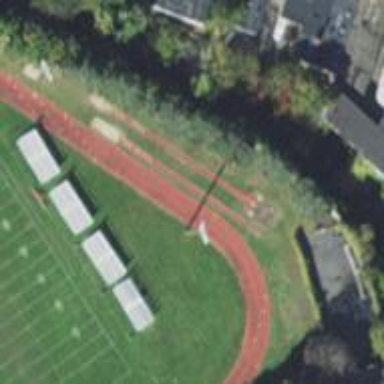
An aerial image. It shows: Track in leisure land.